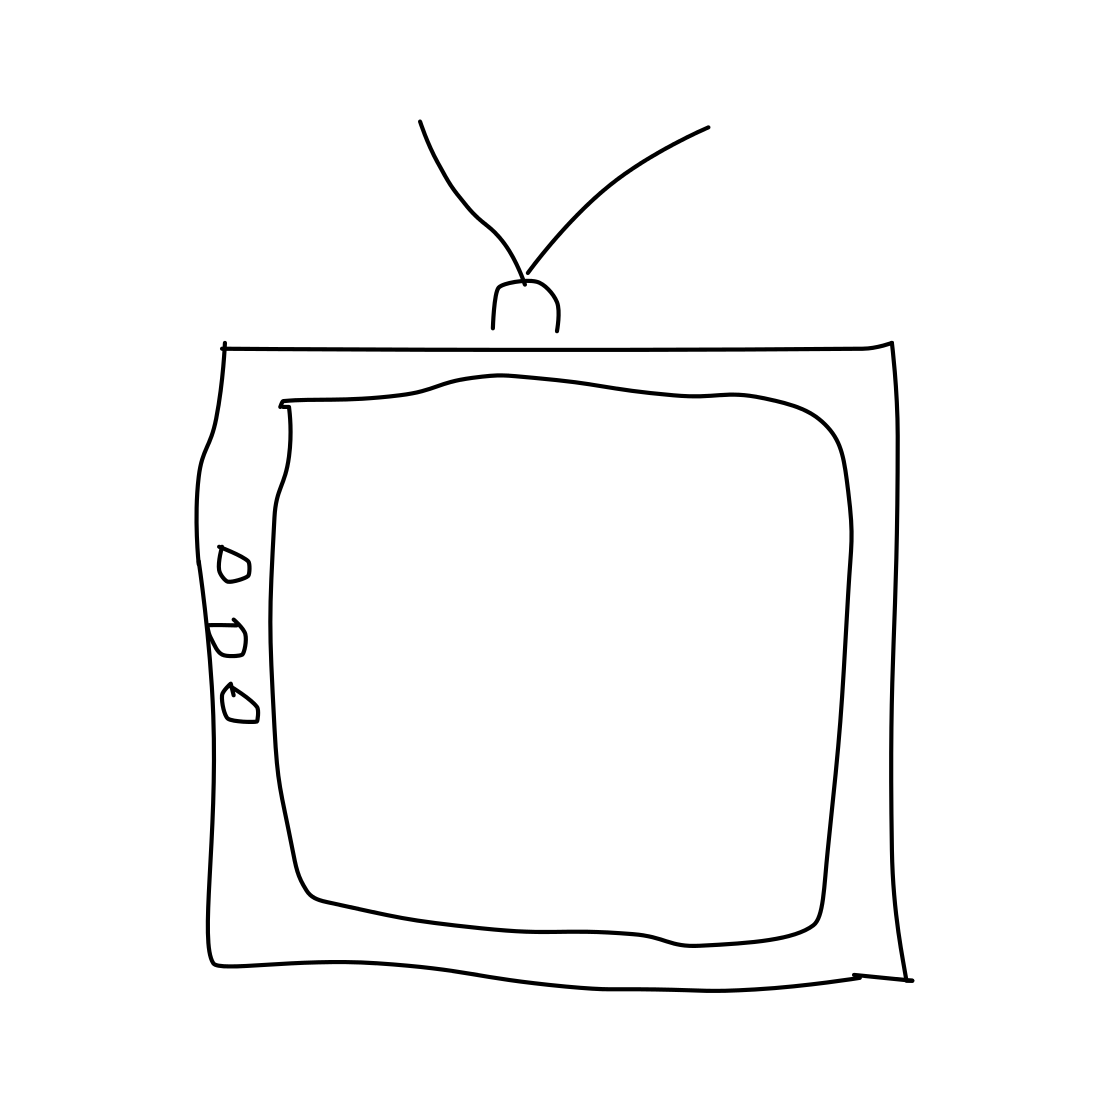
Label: tv